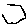
Label: hexagon